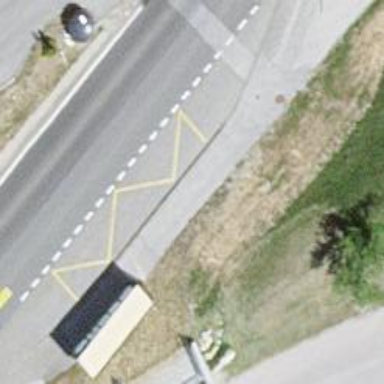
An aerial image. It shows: Bus stop with platform for public transport.